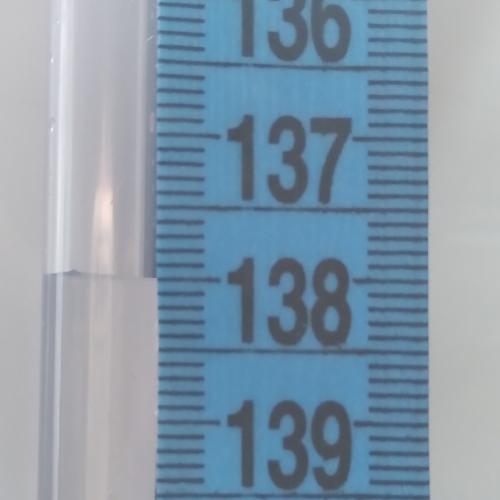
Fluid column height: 138.0 cm